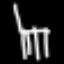
Label: chair